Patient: sex F, age 44
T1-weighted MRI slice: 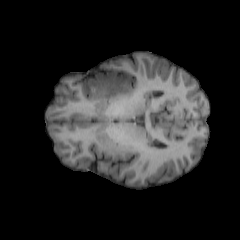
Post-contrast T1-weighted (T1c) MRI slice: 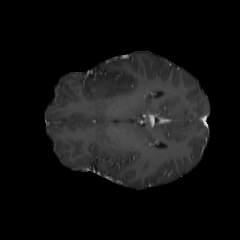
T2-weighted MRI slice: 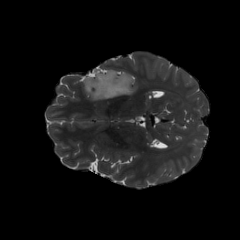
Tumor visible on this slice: yes
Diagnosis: Oligodendroglioma, IDH-mutant, 1p/19q-codeleted
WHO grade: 2